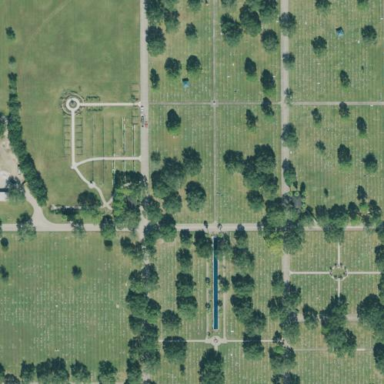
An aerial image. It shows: Cemetery.